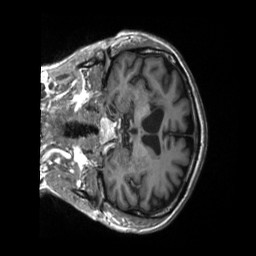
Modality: T1w
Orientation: coronal
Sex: male
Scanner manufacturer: siemens
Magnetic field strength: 3 T
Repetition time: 2.3 s
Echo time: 0.00226 s